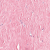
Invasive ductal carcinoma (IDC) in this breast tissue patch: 0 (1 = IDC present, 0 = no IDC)